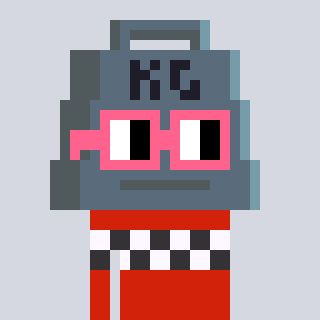
a pixel art character with square pink glasses, a weight-shaped head and a red-colored body on a cool background